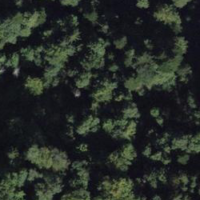
EUNIS habitat code: 43
Species observed at this site:
Corvus corone
Turdus philomelos
Falco subbuteo
Sturnus vulgaris
Turdus viscivorus
Passer domesticus
Buteo buteo
Carduelis carduelis
Turdus merula
Parus major
Hirundo rustica
Milvus migrans
Milvus milvus
Pica pica
Phoenicurus ochruros
Garrulus glandarius
Nucifraga caryocatactes
Columba livia
Motacilla alba